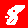
Digit: 8